Here is the wavelet time-frequency representation (scalogram) of a rolling-element bearing's vibration measurement. What is the most likely bearing condition (normal, inner_race, outer_race, ball)?
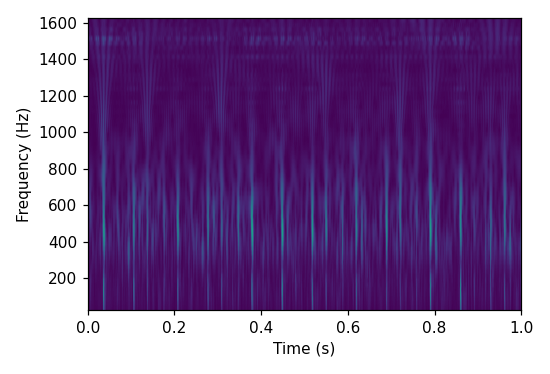
Answer: inner_race